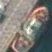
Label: Towing_vessel